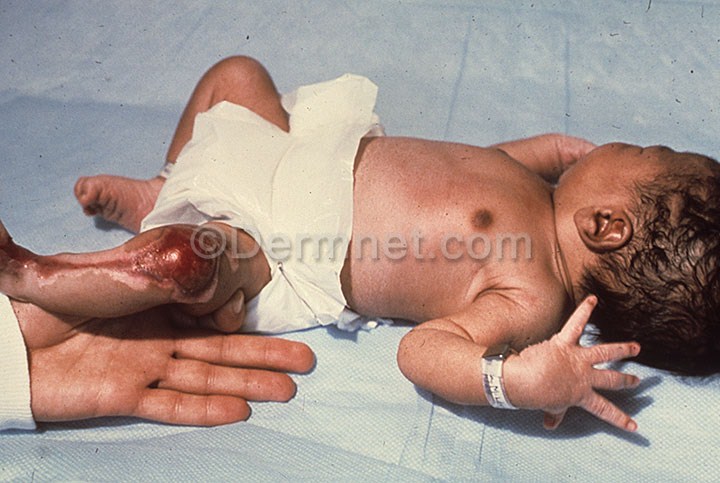
Disease: Bullous Disease Photos